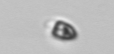
Label: Pyramimonas